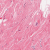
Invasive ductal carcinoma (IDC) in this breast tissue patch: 0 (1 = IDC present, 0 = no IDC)